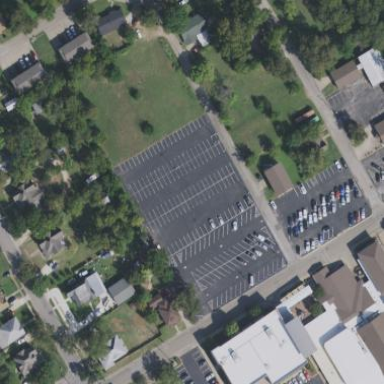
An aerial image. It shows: Parking area with surface.